Question: I am working over a simple application for iOS in Xcode 5.1.1.
I am a newbie in Xcode and Objective-C, so I have a little problem.
This is what I have:

Idea of my application is very simple - when user launch application first time, he see Authorization form. When he enter his Login and Password and press Sign In, my application make request to server, and if everything is ok - login and password are correct - application save user login:
'''
NSUserDefaults *defaults = [NSUserDefaults standardUserDefaults];
[defaults setObject:self.txtUsername.text forKey:@"SavedUserName"];
[defaults synchronize];
'''
and opens view with "It's Ok!".
'''
[self performSegueWithIdentifier:@"login_success" sender:self];
'''
Authorization is work great, user login saving os works to.
But now, when user launch app again I need to open view with "It's OK", if he already authorized:
'''
- (void)viewDidLoad
{
NSUserDefaults *defaults = [NSUserDefaults standardUserDefaults];
NSString *authLogin = [defaults objectForKey:@"SavedUserName"];
if(![authLogin isEqualToString:@""]){
//I think here application must load view with "It's OK!", but how to do this?
//I tried to use here this - [self performSegueWithIdentifier:@"login_success" sender:self]; but it doesn't works.
}
}
'''
Please, help me, how to solve my problem?
P.S. I try to find answer on my question in Google and here on StackOverflow, but all that I find and try to use didn't help me.
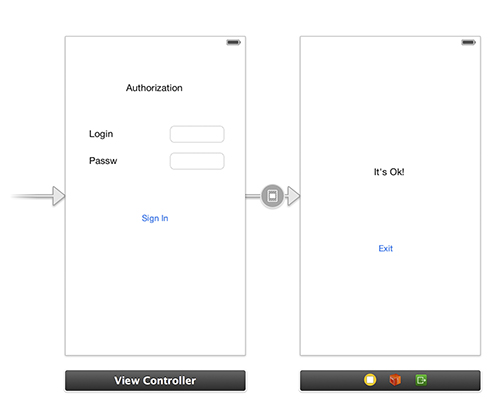
Answer: My application also handles some authorization flow (PIN-Registration). I work with two storyboards. One for the Registration/Login Progress (Login.storyboard) and one when the user is connected to the service.
The following code is under application:didFinishLaunchingWithOptions: after some initializations:
'''
// Set rootview (Check if user is registred)
self.window = [[UIWindow alloc] initWithFrame:[UIScreen mainScreen].bounds];
if ([ccmpService isRegistered]) {
UIStoryboard *storyboard = [UIStoryboard storyboardWithName:@"Main" bundle:nil];
self.window.rootViewController = [storyboard instantiateInitialViewController];
if (launchOptions) {
NSDictionary *remoteNotif = [launchOptions objectForKey:UIApplicationLaunchOptionsRemoteNotificationKey];
[self handleRemoteNotifications:remoteNotif];
}
} else {
UIStoryboard *storyboard = [UIStoryboard storyboardWithName:@"Login" bundle:nil];
self.window.rootViewController = [storyboard instantiateInitialViewController];
}
[self.window makeKeyAndVisible];
return YES;
'''
When i want to change the storyboards (Login / Logout) i call something like (also declared in the App Delegate:
'''
UIStoryboard *storyboard = [UIStoryboard storyboardWithName:@"Main" bundle:nil];
UIViewController *sourcetVC = self.window.rootViewController;
UIViewController *destVC = [storyboard instantiateInitialViewController];
[UIView transitionFromView: sourcetVC.view
toView: destVC.view
duration: 0.5
options: UIViewAnimationOptionTransitionFlipFromRight
completion: ^(BOOL finished) {
self.window.rootViewController = destVC;
}];
'''